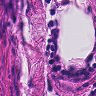
Metastatic tissue present: no